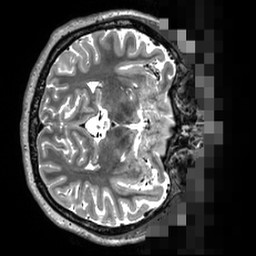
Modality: T2w
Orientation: axial
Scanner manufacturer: siemens
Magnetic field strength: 3 T
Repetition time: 3.2 s
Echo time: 0.564 s